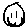
Label: smiley face